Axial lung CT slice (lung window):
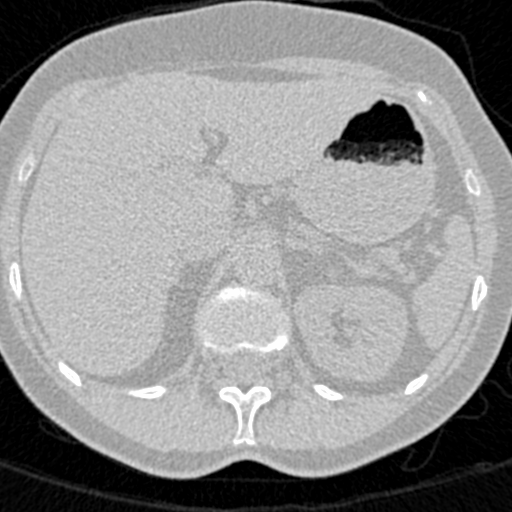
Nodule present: no